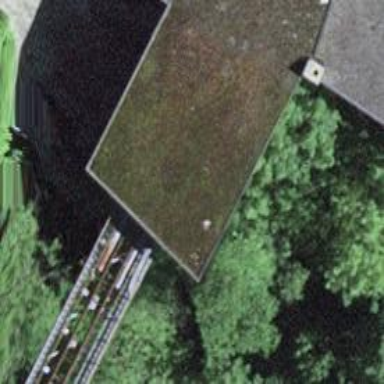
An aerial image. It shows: Abandoned railway.